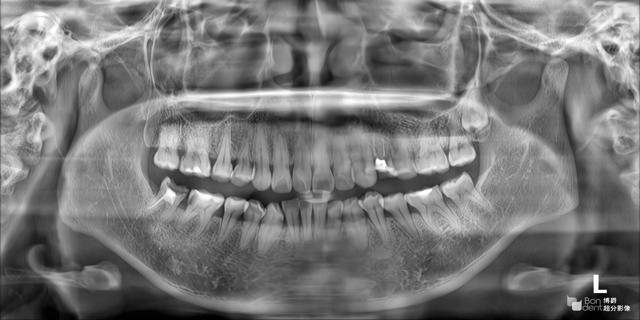
adult